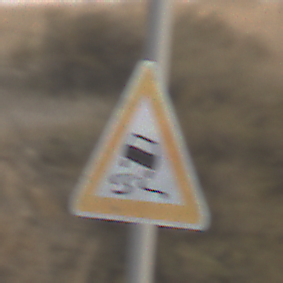
Verkehrszeichen: SchleuderOderRutschgefahr
Umgebung: Outdoor, RoadRail
Tageszeit: SunriseSunset
Wetter: PartlyCloudy
Licht: Natural
Jahreszeit: NotSpecified
Kontrast: LowContrast